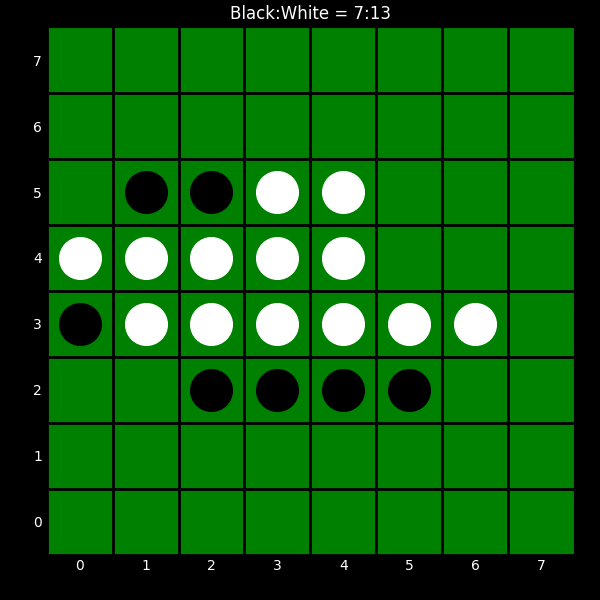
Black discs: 7
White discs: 13